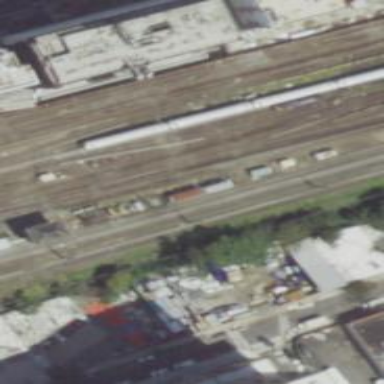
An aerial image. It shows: Electrified rail service siding.